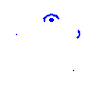
Particle: kaon